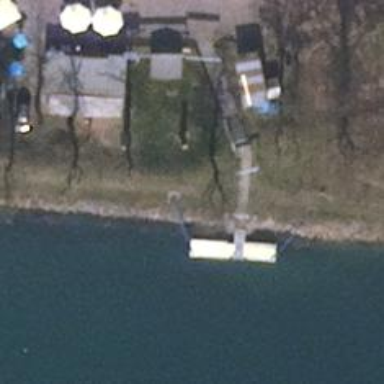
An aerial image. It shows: Man-made pier.